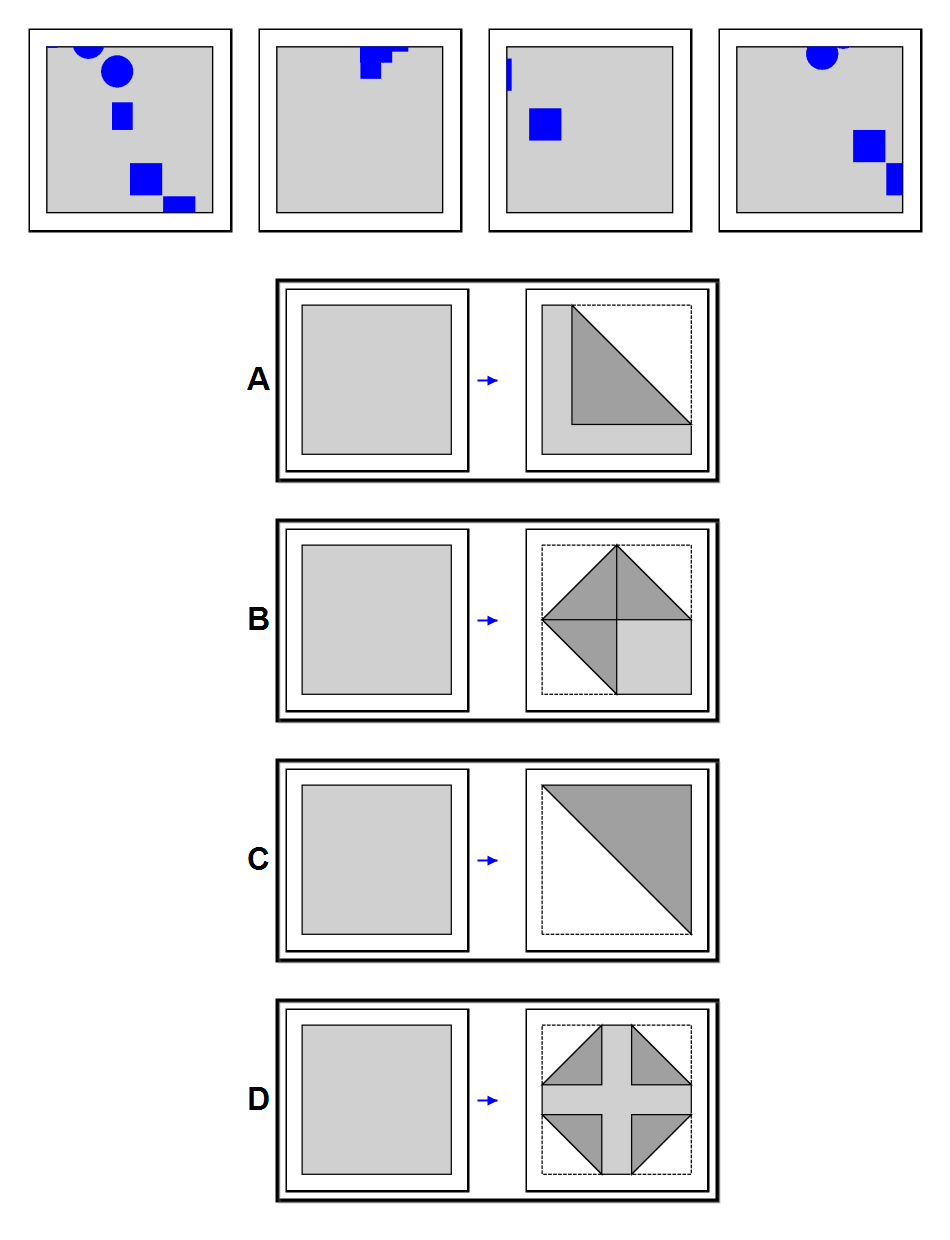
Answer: D